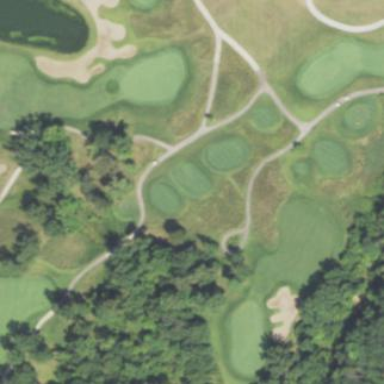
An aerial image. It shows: Area with grass used as rough in golf course.